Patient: sex F, age 59
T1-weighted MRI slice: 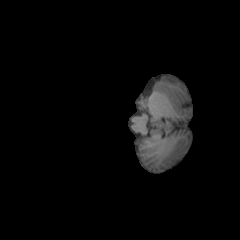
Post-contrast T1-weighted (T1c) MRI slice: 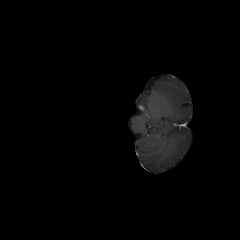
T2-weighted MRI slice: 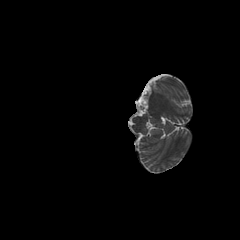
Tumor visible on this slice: no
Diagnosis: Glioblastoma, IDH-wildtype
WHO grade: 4